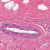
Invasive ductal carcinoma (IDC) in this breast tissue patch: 0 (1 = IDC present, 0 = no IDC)